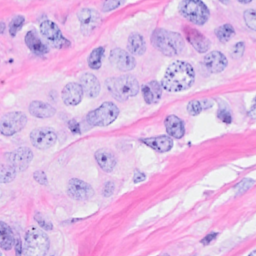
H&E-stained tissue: Breast